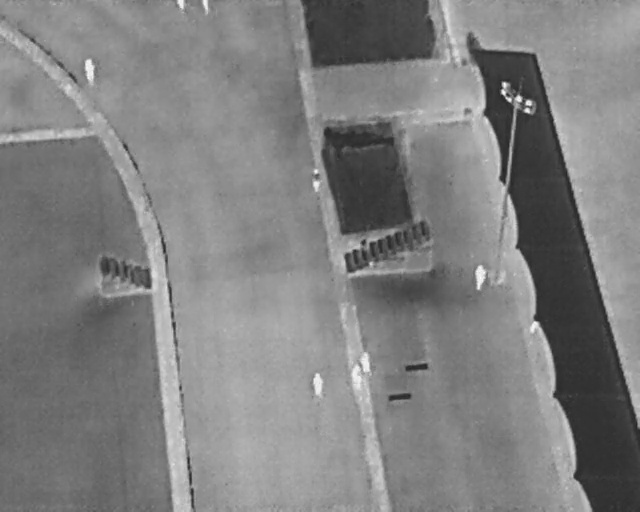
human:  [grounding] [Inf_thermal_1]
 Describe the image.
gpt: In the satellite image, there is  <ref>1 small person </ref> <box>[[27, 0, 29, 1, 2]]</box> located at top left,  <ref>1 small person </ref> <box>[[31, 0, 33, 2, 2]]</box> located at top,  <ref>1 medium person </ref> <box>[[12, 12, 15, 15, 2]]</box> located at top left,  <ref>1 medium person </ref> <box>[[47, 33, 51, 35, 2]]</box> located at center,  <ref>3 medium person </ref> <box>[[47, 73, 51, 76, 2], [55, 69, 58, 71, 2], [53, 72, 57, 74, 2]]</box> located at bottom,  <ref>1 medium person </ref> <box>[[72, 52, 77, 55, 2]]</box> located at right.